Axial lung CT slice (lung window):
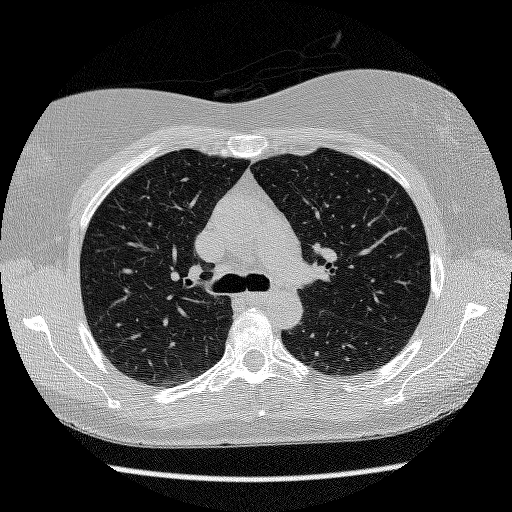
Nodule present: no